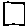
Label: square